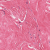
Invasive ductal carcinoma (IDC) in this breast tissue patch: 0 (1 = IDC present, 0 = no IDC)